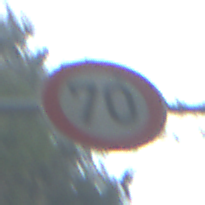
Verkehrszeichen: Geschwindigkeit70
Umgebung: Outdoor, Nature
Tageszeit: MorningAfternoon
Wetter: Clear
Licht: Natural
Jahreszeit: NotSpecified
Kontrast: LowContrast